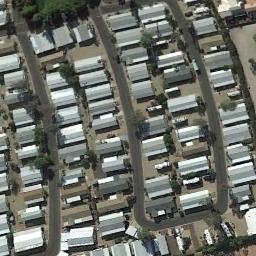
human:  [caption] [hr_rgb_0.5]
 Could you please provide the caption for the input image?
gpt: Here is a 90 degree turn road with rows of mobile homes on both sides .

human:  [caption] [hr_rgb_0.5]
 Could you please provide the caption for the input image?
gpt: The mobile home park is on the open place next to the road .

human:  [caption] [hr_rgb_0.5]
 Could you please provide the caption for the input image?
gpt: Many buildings are in the mobile home park .

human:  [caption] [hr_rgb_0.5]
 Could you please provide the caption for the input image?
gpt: The mobile home park has lots of neatly arranged white mobile homes and some roads go through the mobile home park .

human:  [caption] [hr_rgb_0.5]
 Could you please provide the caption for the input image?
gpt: There are many gray buildings arranged neatly in the mobile home park .